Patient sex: M
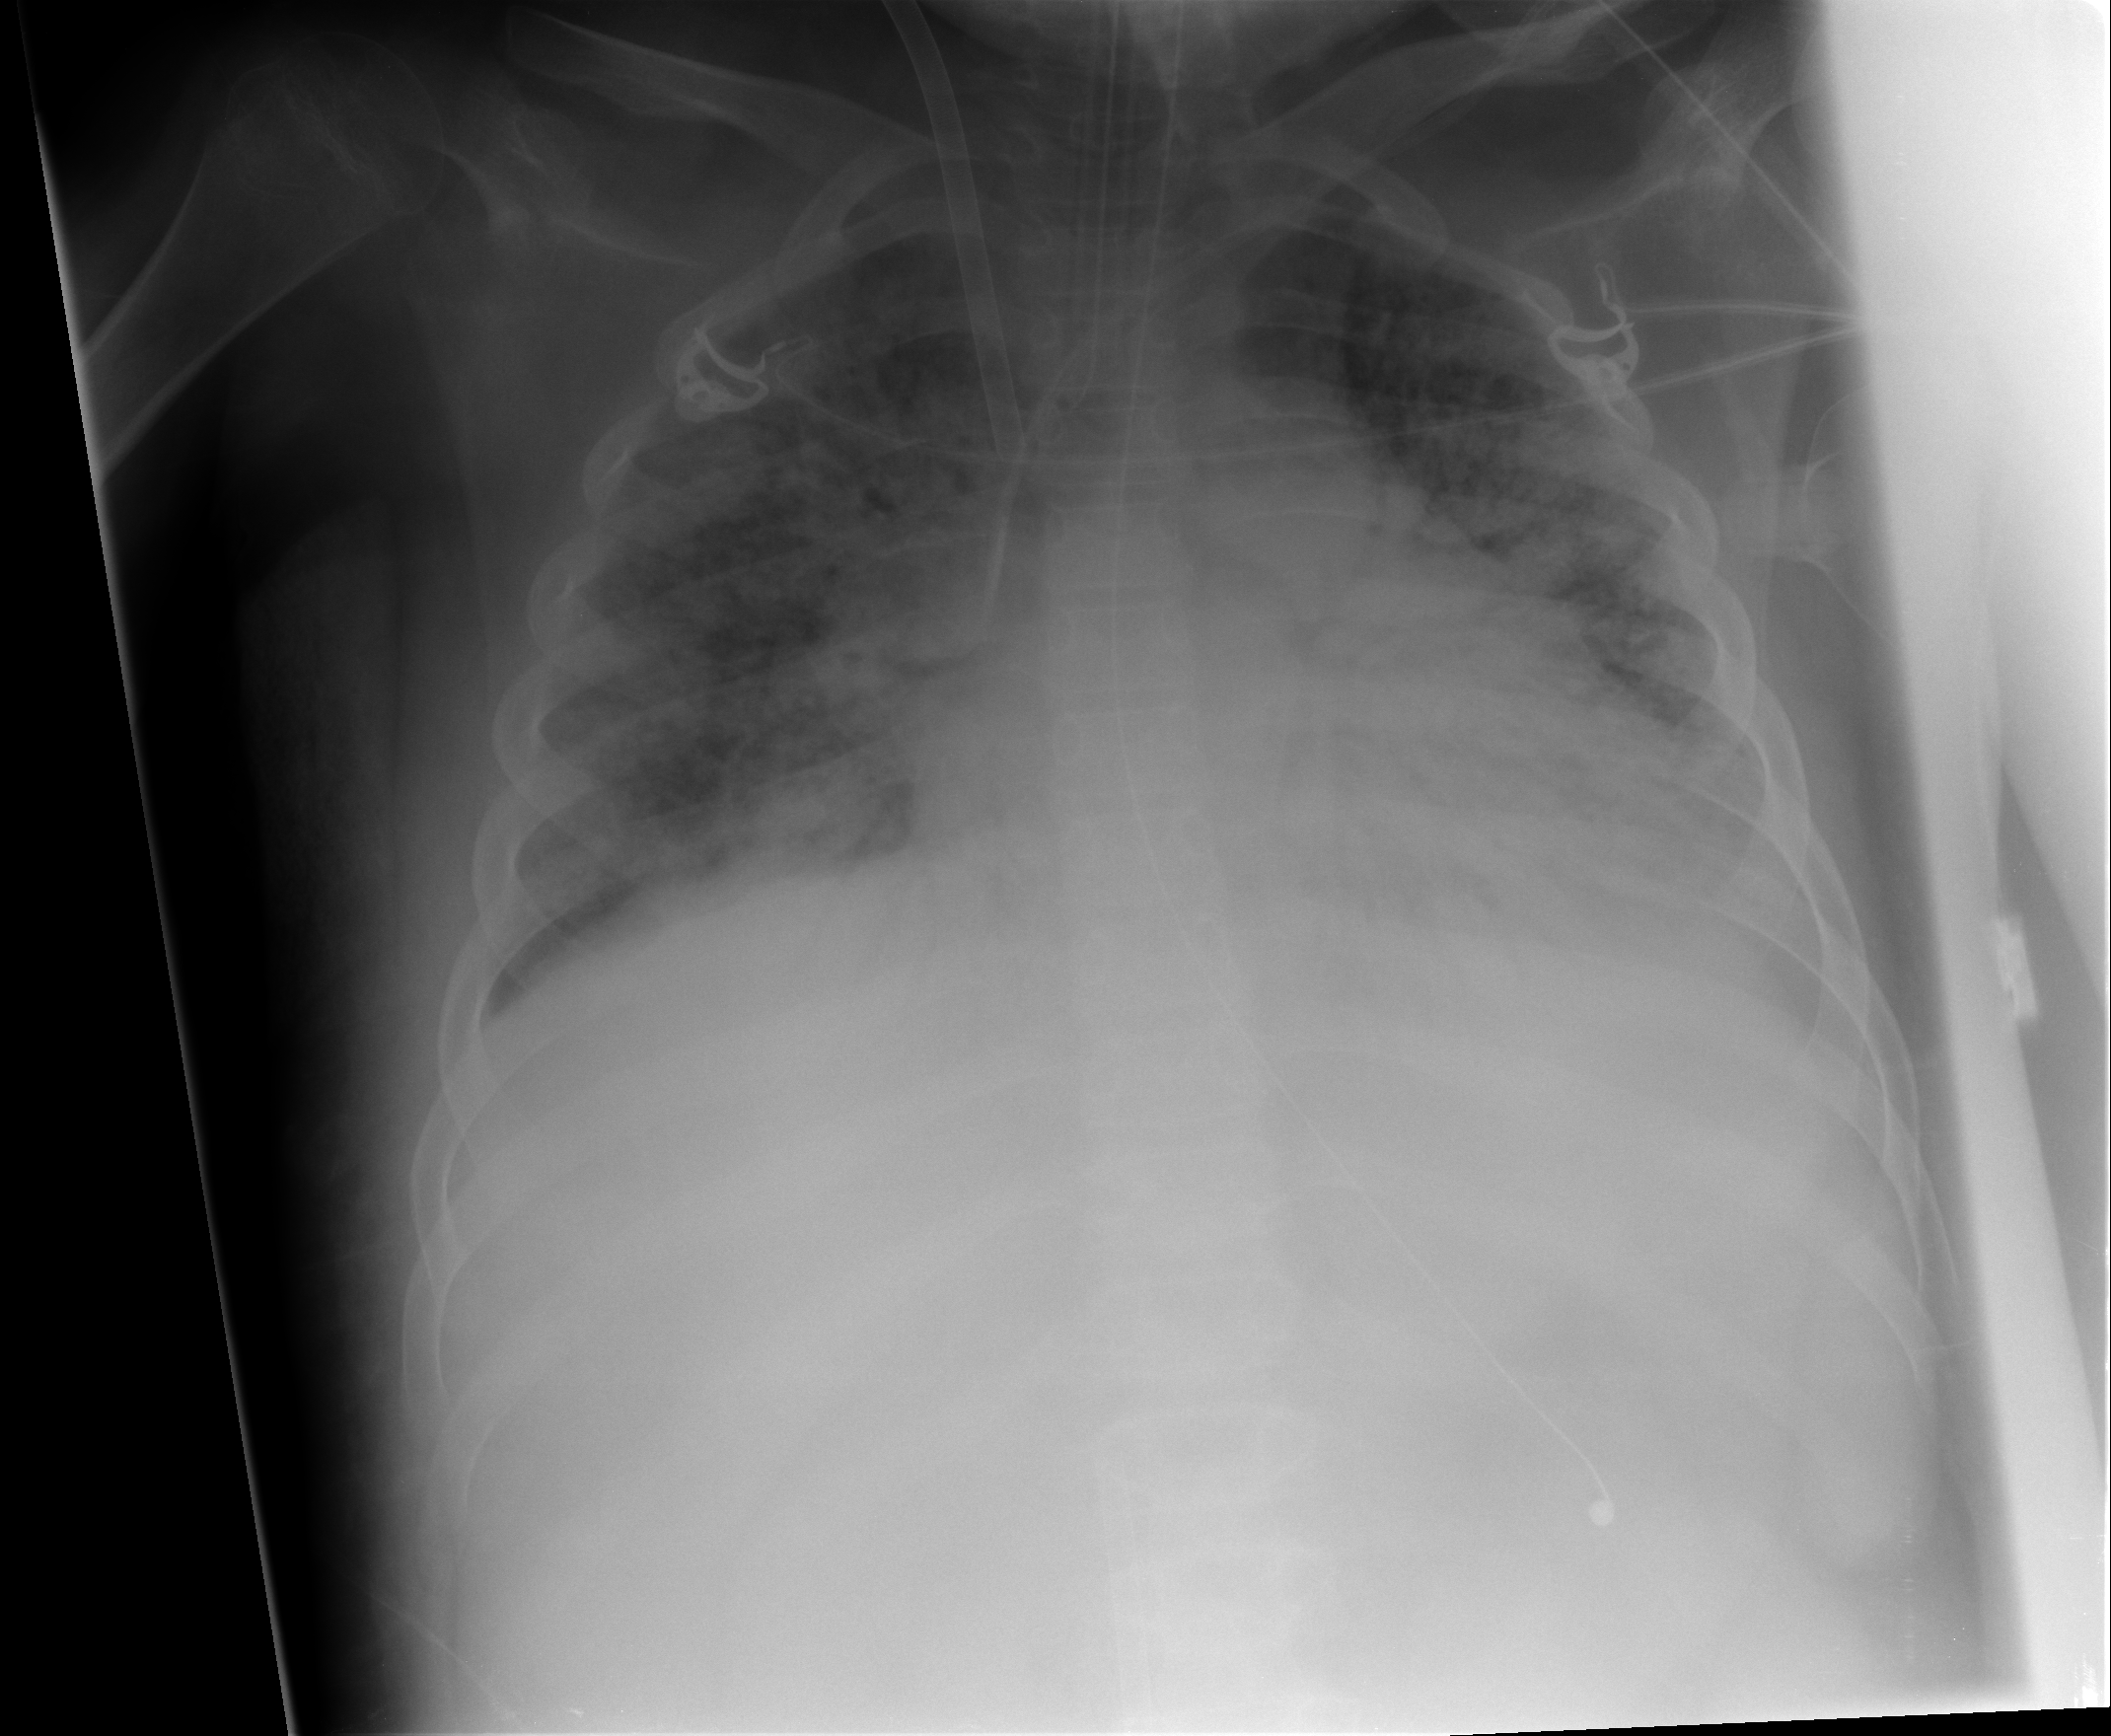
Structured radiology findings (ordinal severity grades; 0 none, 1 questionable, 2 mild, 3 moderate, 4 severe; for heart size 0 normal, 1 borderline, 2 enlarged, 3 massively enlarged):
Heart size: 2
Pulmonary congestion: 2
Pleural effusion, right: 0
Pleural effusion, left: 0
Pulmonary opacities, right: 4
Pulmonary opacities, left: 4
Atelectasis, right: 3
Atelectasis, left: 3